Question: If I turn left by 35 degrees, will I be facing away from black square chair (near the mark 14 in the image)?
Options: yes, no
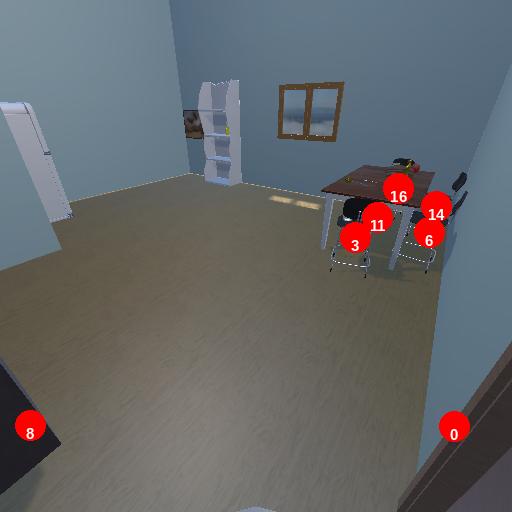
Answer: yes